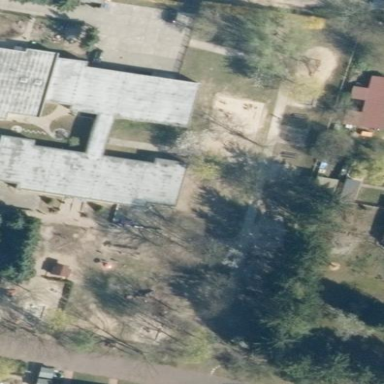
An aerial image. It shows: Kindergarten.